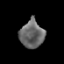
Tissue: prostate
Cell type: Epithelial cells
Senescence score: 0.2947
Nuclear area (px): 653
Mean DAPI intensity: 104.15